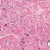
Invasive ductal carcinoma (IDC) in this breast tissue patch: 0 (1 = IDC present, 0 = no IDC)